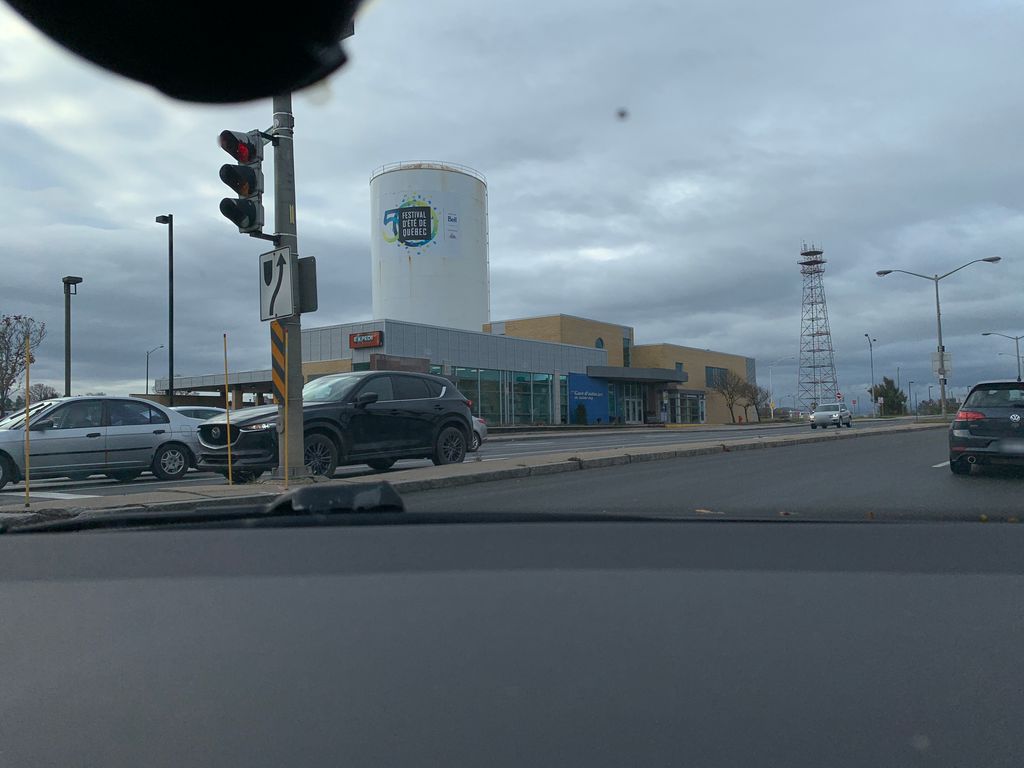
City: quebec_city